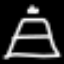
Label: The Eiffel Tower